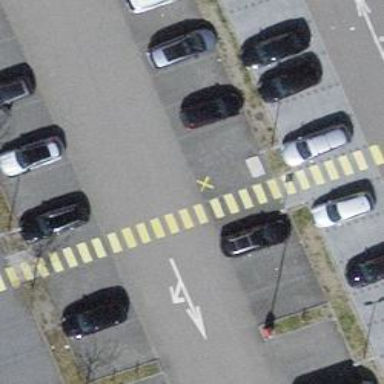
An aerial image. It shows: Uncontrolled zebra crossing.